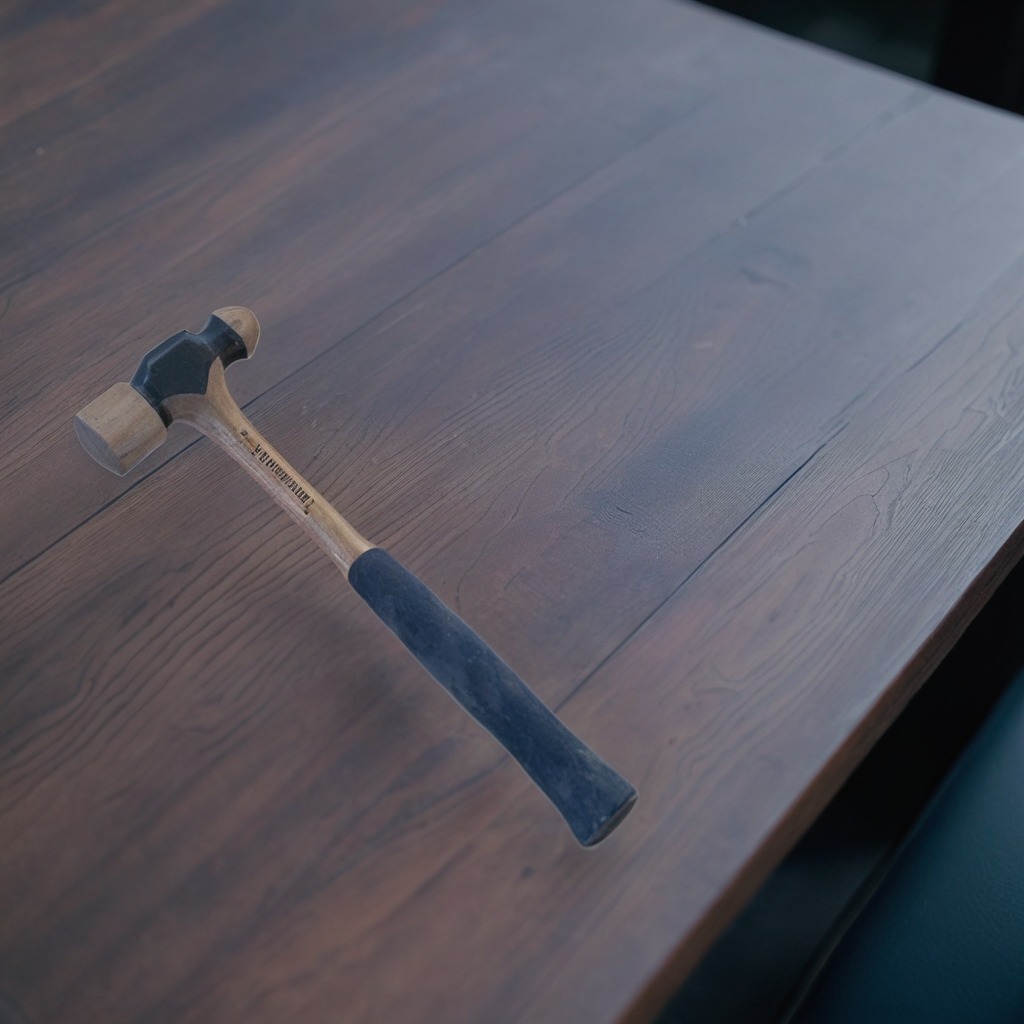
A hammer is lying on the old table.